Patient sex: M
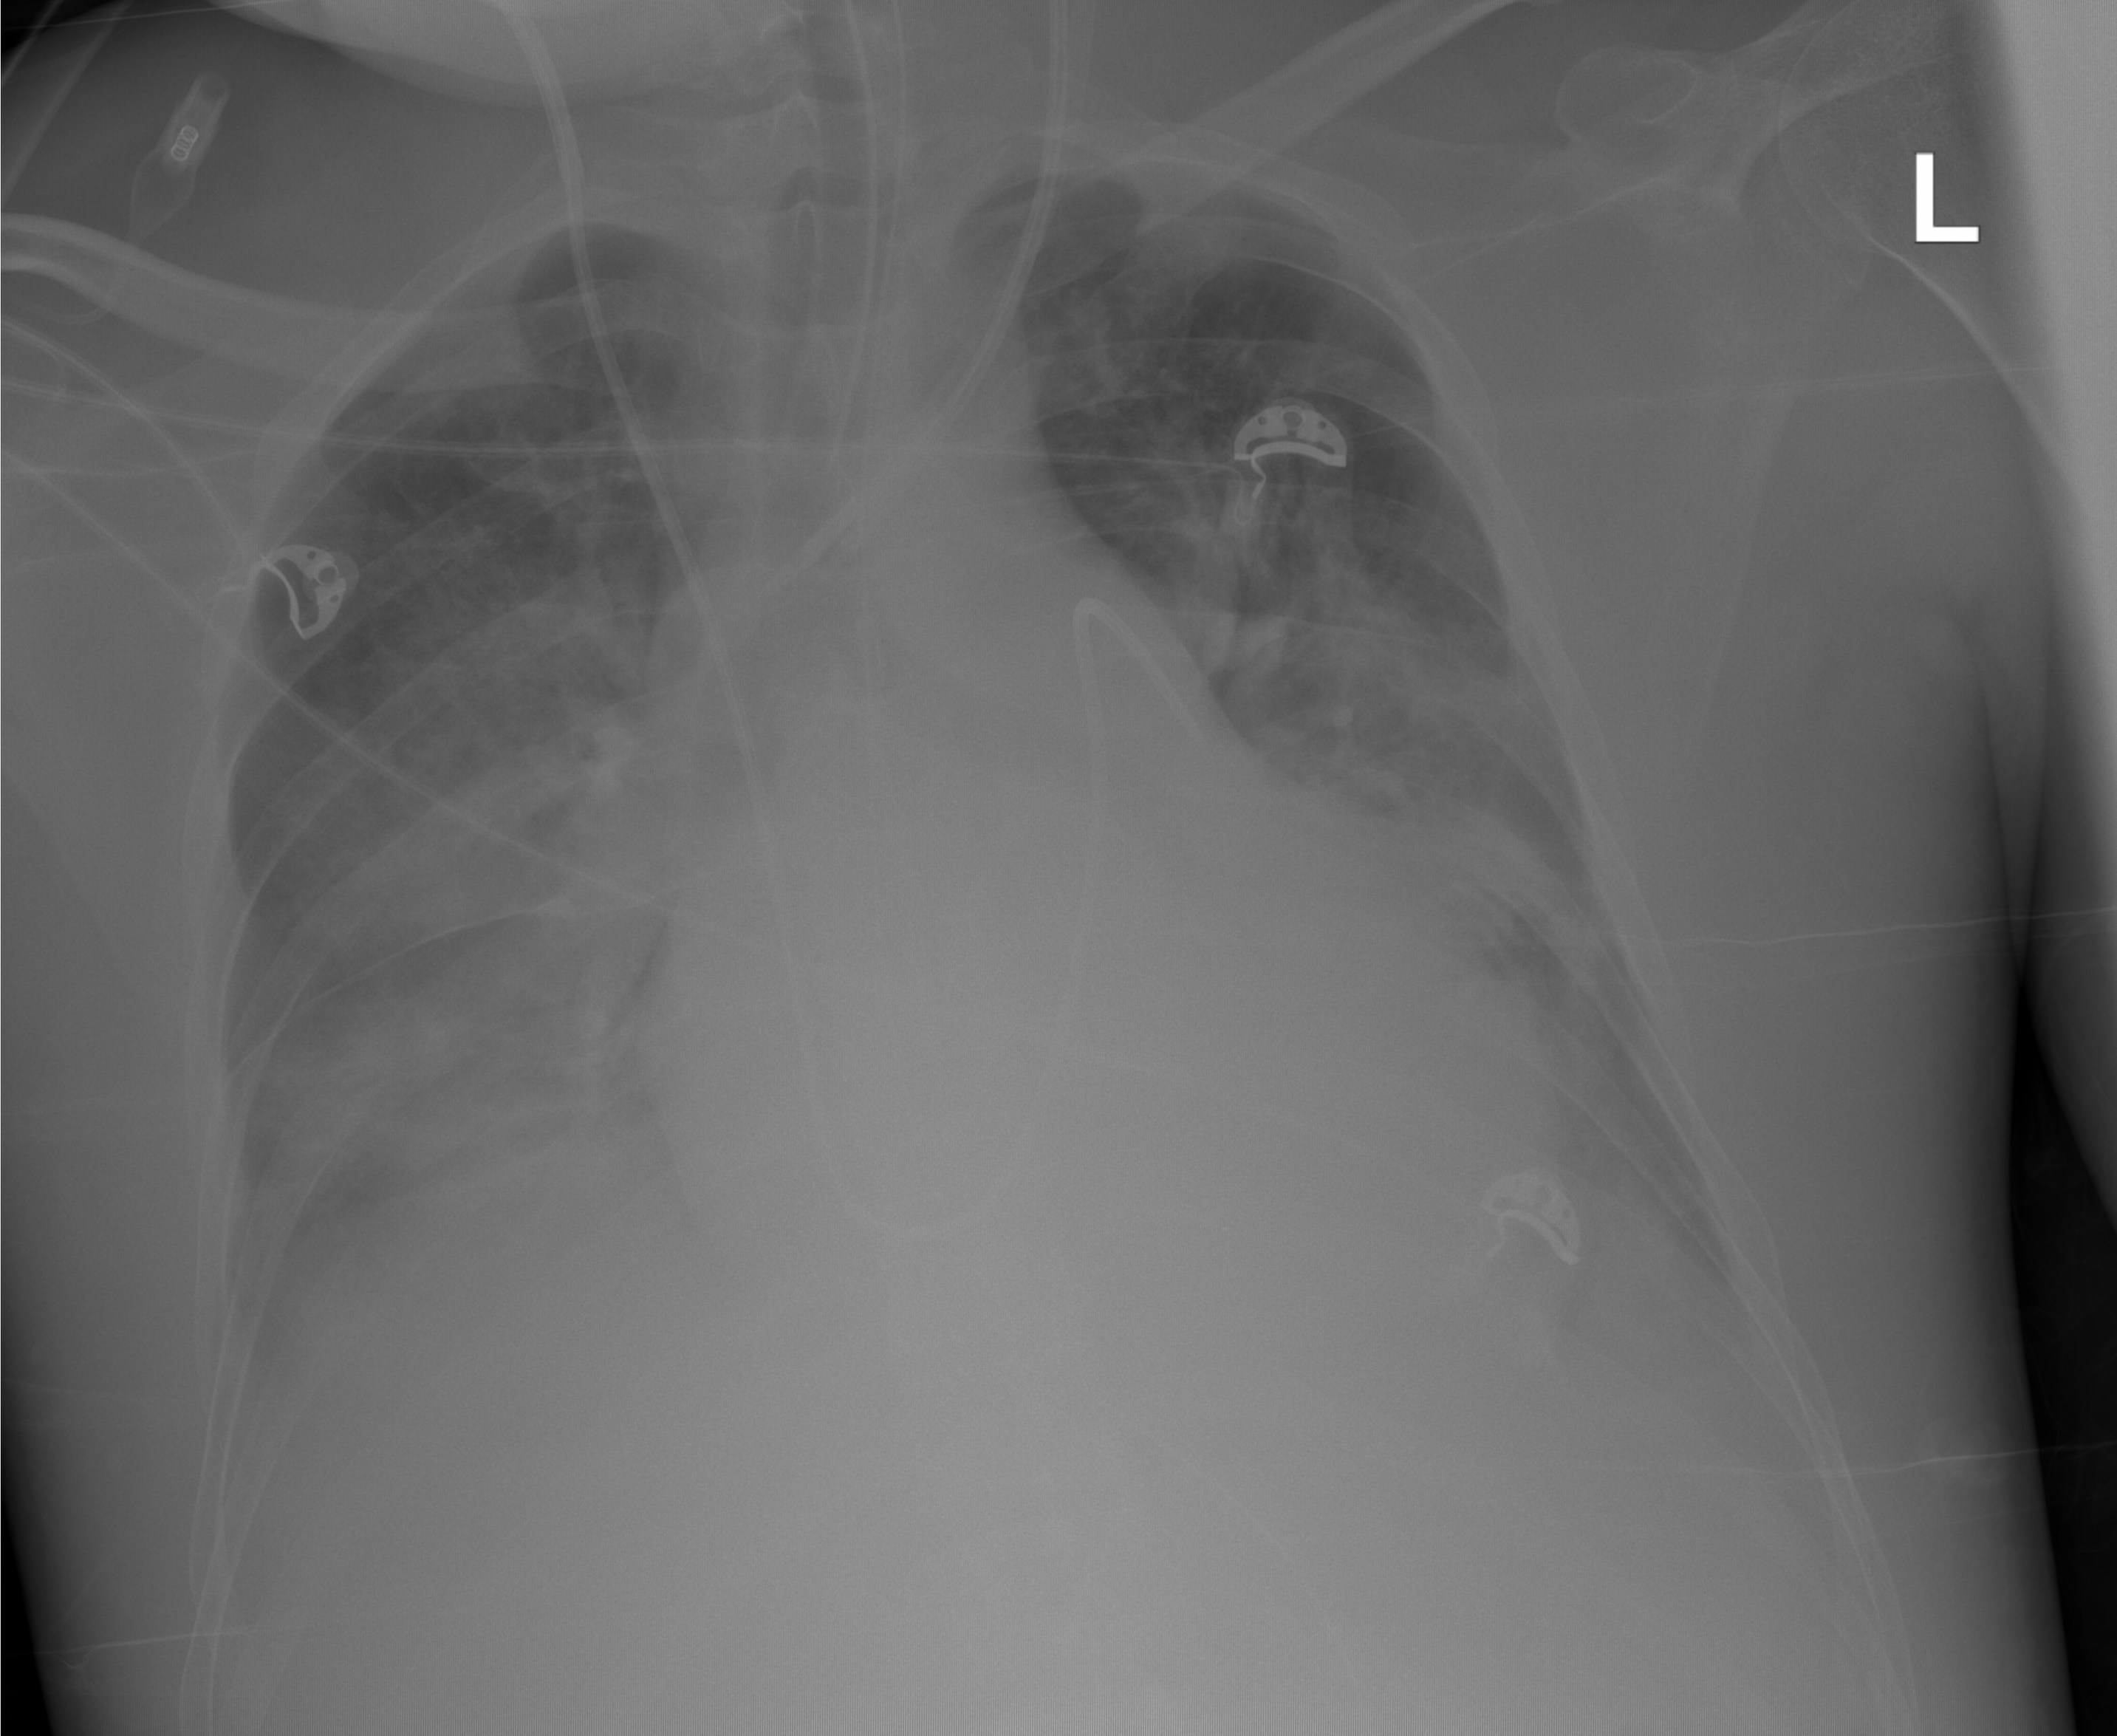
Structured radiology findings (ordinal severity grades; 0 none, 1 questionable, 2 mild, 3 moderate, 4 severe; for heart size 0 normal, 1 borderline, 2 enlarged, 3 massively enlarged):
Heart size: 1
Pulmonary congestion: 2
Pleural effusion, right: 2
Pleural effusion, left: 2
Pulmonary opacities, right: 2
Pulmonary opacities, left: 2
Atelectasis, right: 2
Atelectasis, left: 2